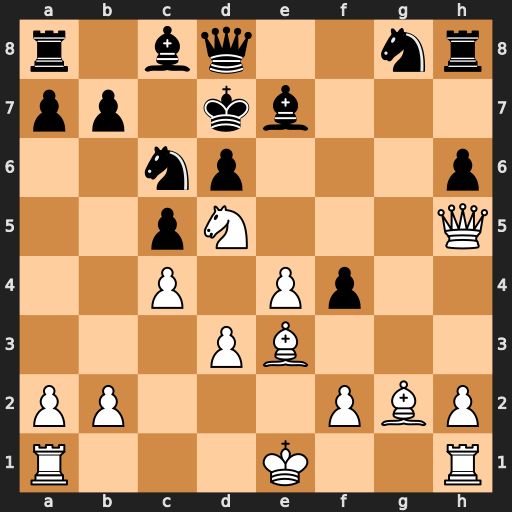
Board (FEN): r1bq2nr/pp1kb3/2np3p/2pN3Q/2P1Pp2/3PB3/PP3PBP/R3K2R
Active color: w
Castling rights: KQ
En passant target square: -
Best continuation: Bh3#